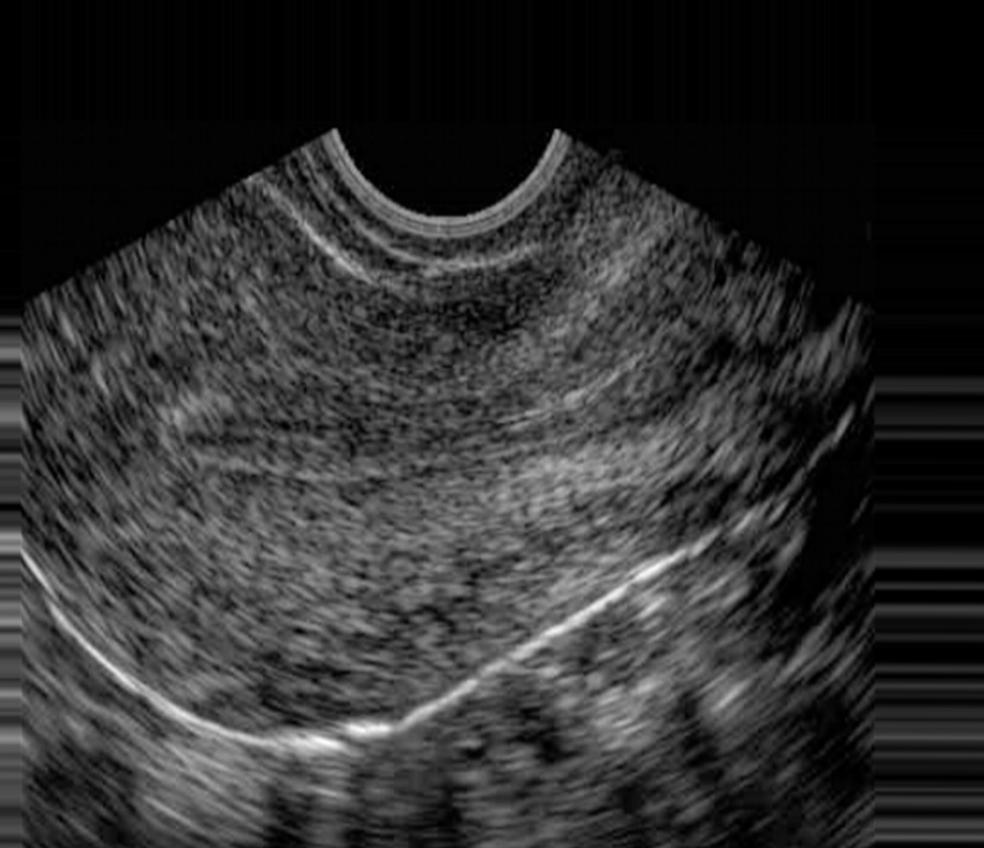
Label: notinfected